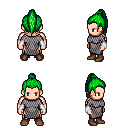
a pixel art fantasy rpg character, male body template, human, light skin, chain mail, metal pants, green long topknot hairstyle, white cloth bracers, brown shoes, four views (front, back, left, right), 2x2 character sprite sheet, small pixel art, hard edges, no anti-aliasing